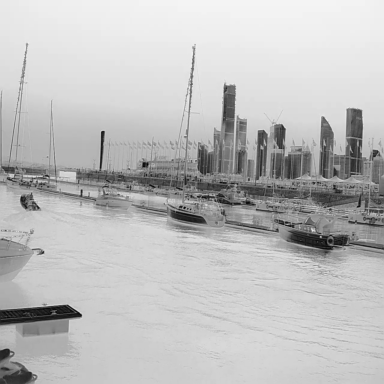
There are ten objects shown in the infrared image, including six sailboats, and four canoes.